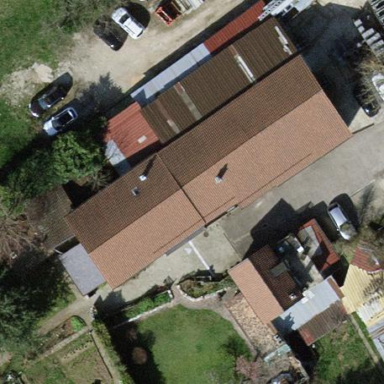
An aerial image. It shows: Farmyard area.